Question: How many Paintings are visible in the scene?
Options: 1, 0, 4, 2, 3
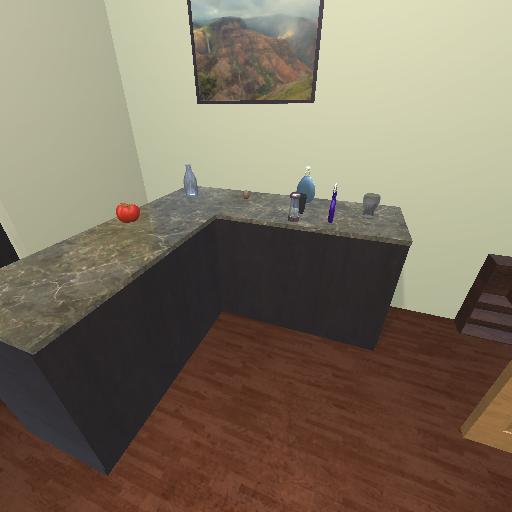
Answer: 1